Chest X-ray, AP view. Patient: 54 years old, sex M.
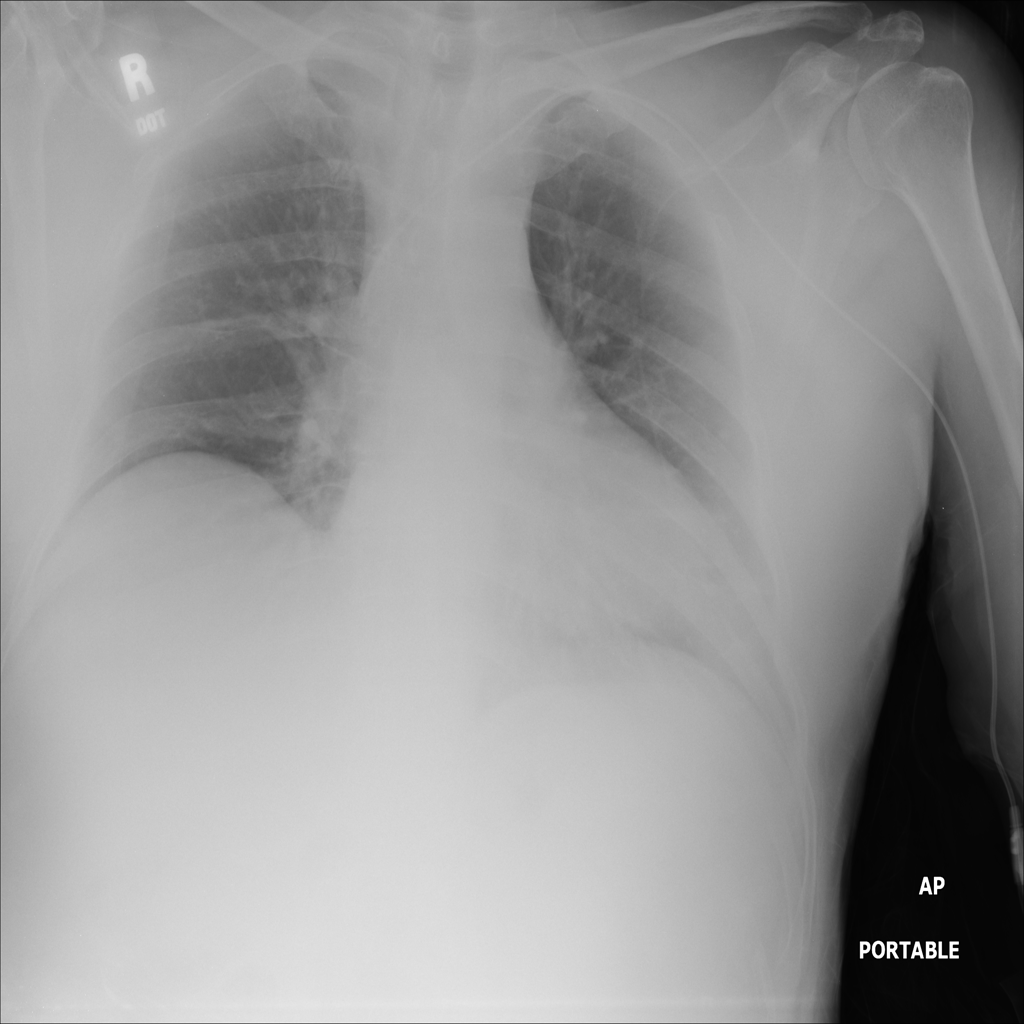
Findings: No Finding